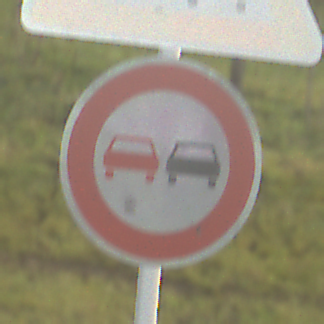
Verkehrszeichen: Ueberholverbot
Zusatzzeichen oben: Stau
Umgebung: Outdoor, Nature
Tageszeit: SunriseSunset
Wetter: PartlyCloudy
Licht: Natural
Jahreszeit: NotSpecified
Kontrast: LowContrast